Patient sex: M
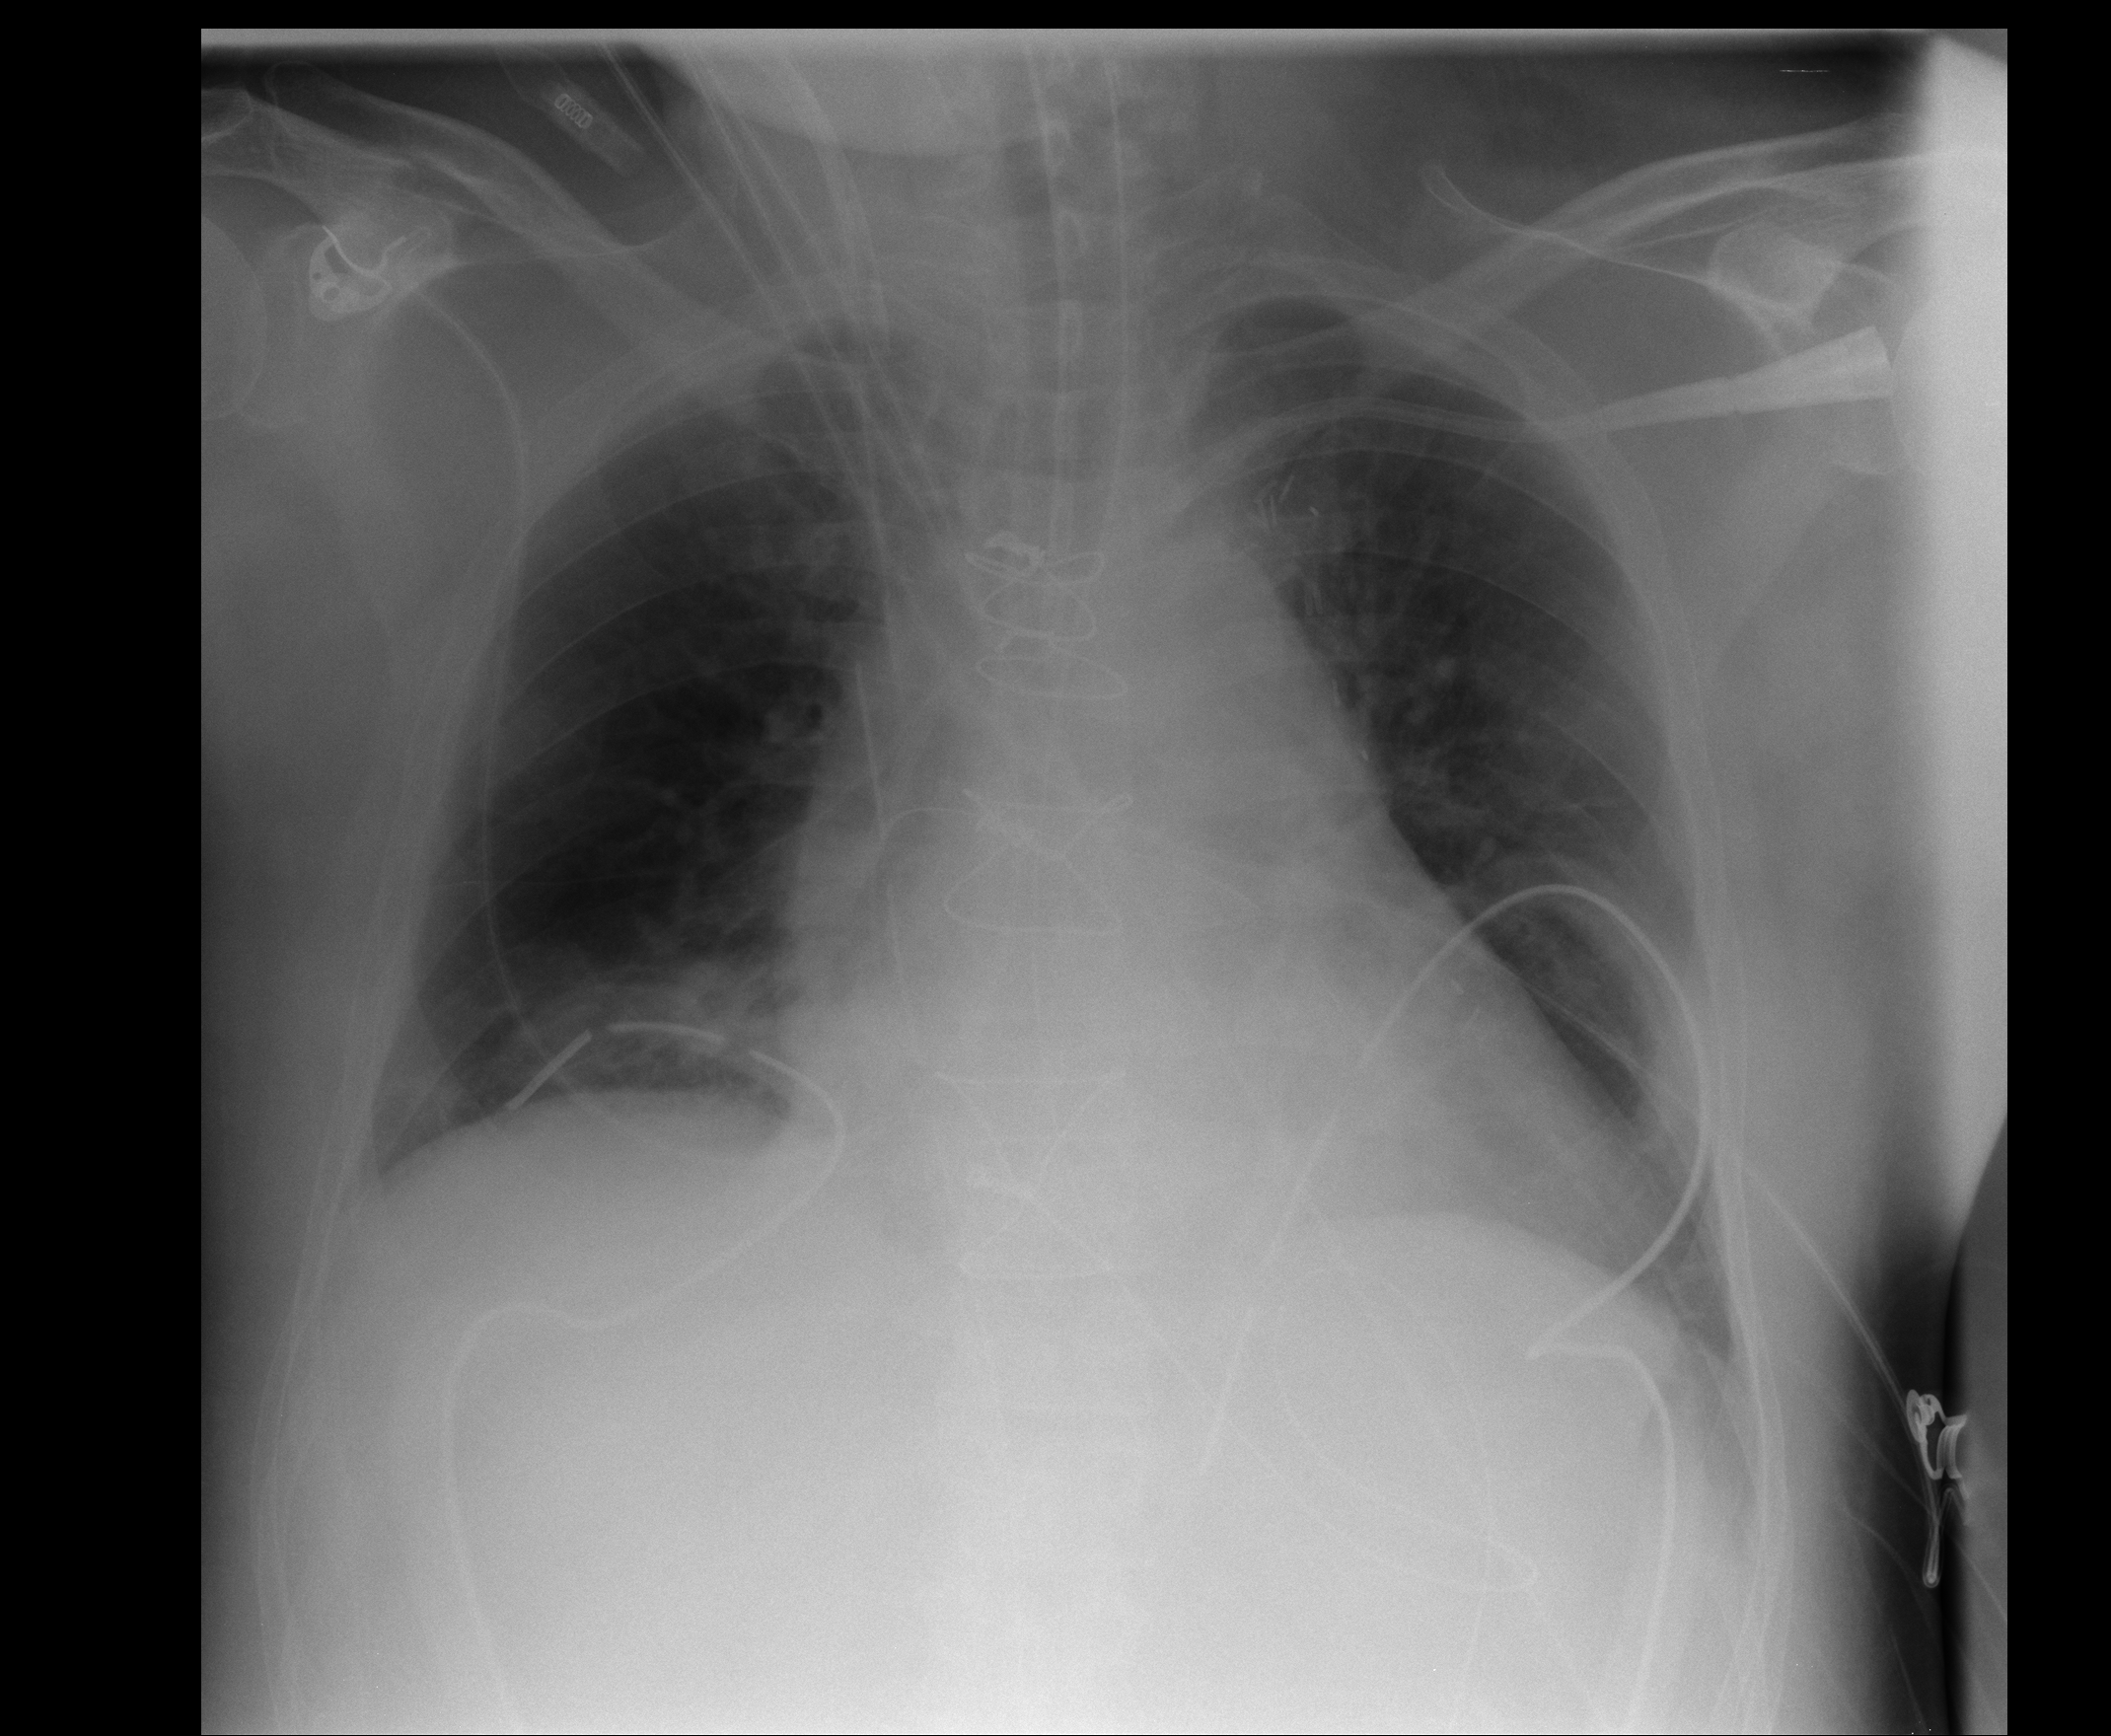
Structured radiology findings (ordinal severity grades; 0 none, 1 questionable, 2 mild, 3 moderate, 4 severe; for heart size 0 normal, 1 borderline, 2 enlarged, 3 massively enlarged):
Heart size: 2
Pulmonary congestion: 1
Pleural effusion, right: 0
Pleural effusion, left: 0
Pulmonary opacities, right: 0
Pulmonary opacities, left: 0
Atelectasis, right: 2
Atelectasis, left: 2